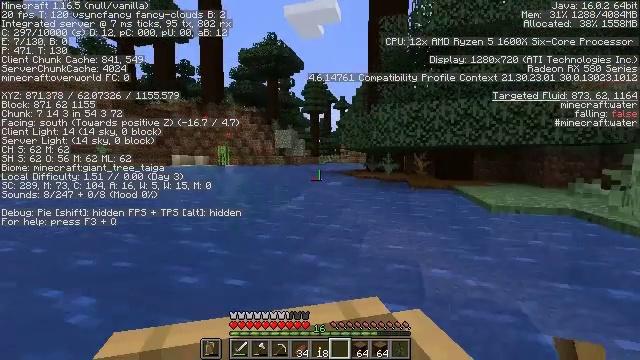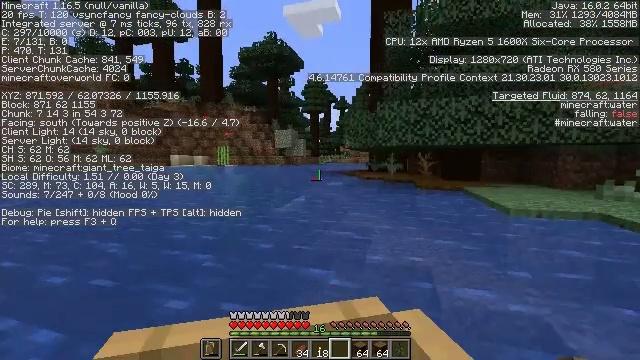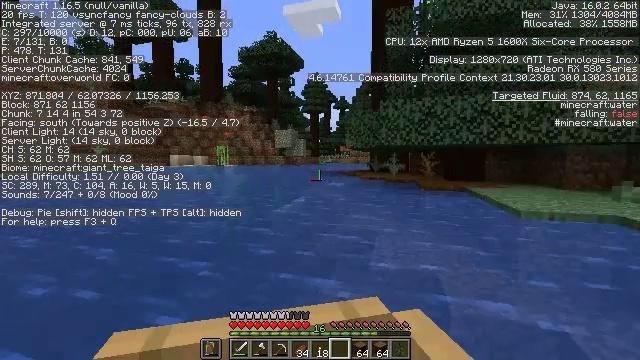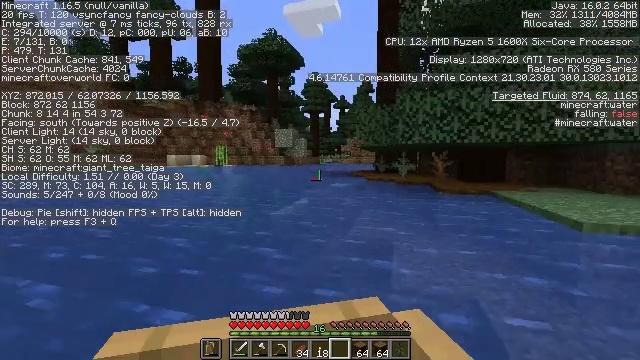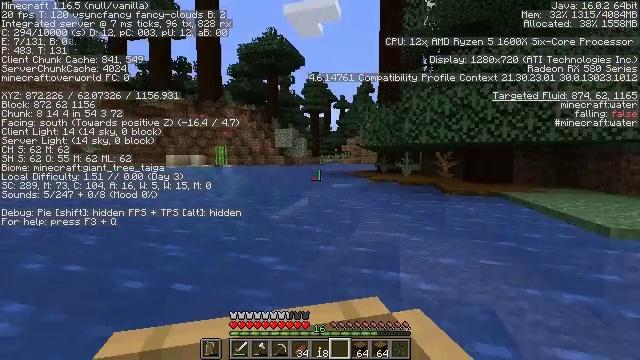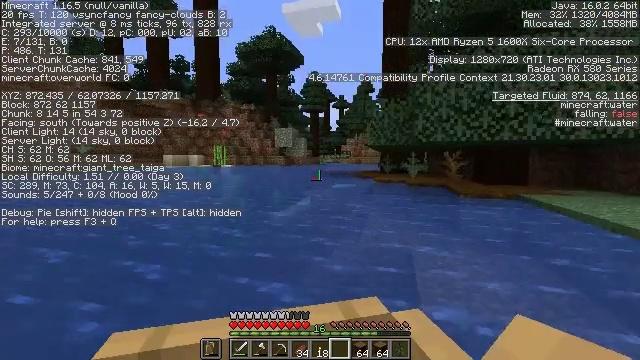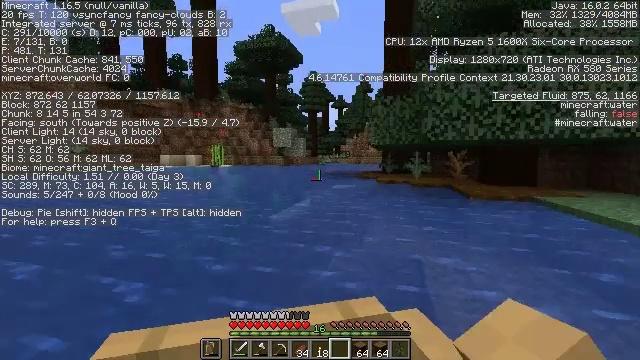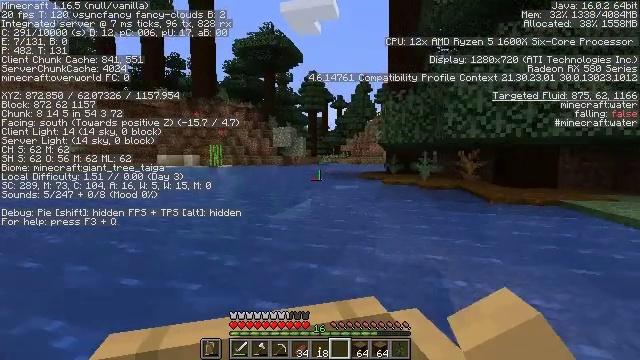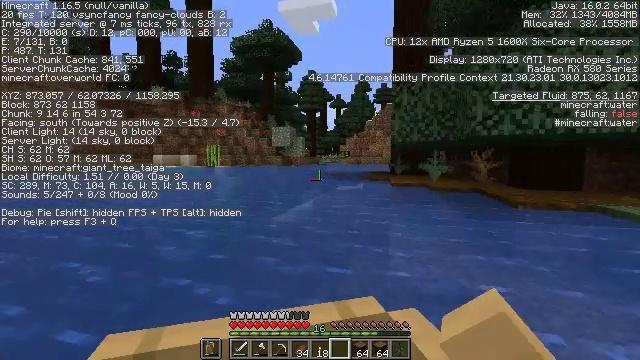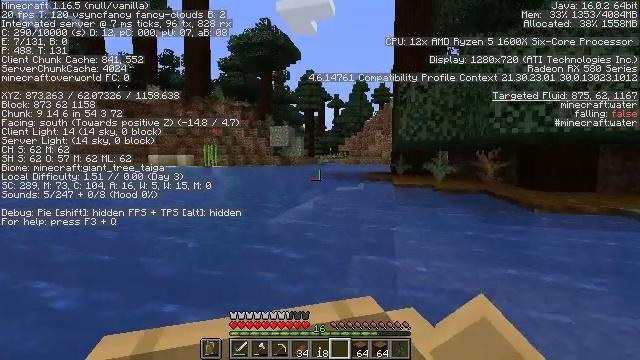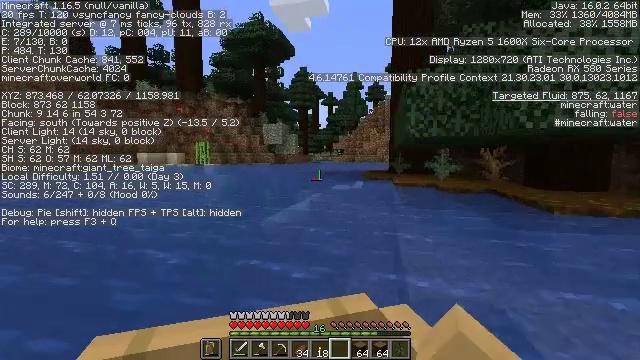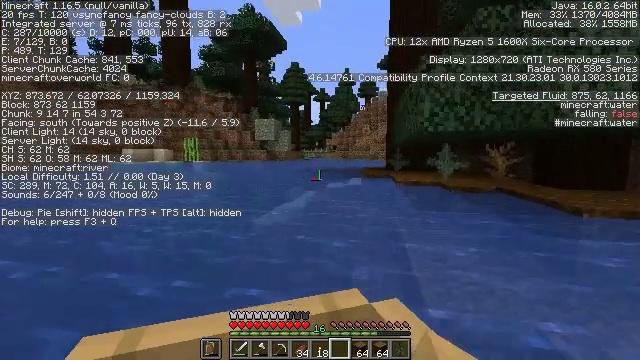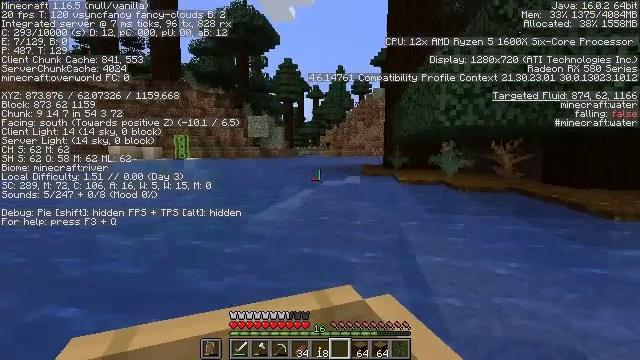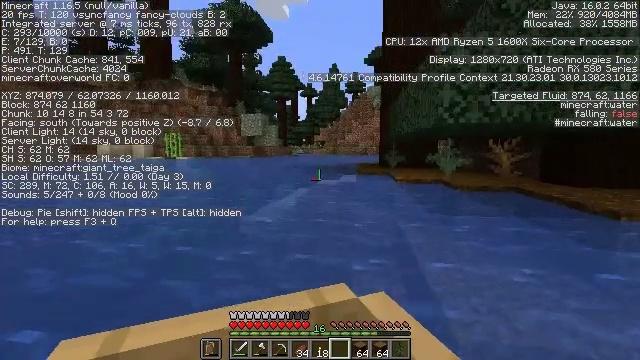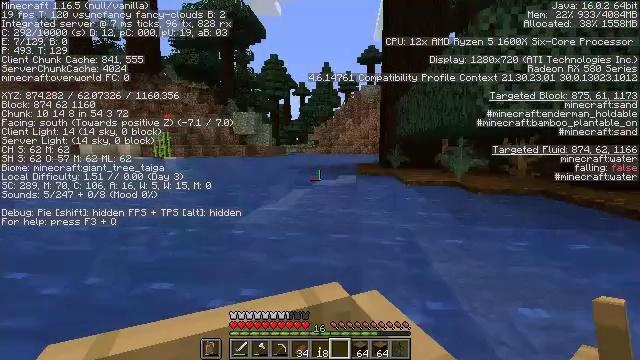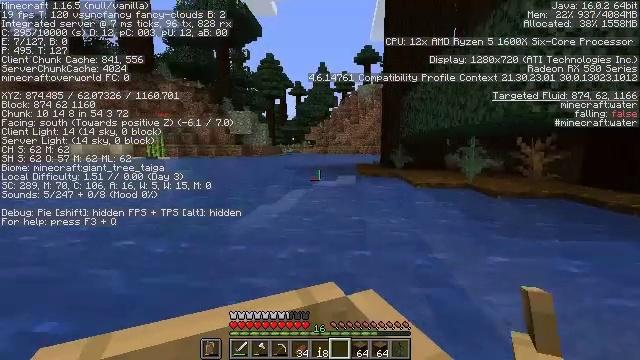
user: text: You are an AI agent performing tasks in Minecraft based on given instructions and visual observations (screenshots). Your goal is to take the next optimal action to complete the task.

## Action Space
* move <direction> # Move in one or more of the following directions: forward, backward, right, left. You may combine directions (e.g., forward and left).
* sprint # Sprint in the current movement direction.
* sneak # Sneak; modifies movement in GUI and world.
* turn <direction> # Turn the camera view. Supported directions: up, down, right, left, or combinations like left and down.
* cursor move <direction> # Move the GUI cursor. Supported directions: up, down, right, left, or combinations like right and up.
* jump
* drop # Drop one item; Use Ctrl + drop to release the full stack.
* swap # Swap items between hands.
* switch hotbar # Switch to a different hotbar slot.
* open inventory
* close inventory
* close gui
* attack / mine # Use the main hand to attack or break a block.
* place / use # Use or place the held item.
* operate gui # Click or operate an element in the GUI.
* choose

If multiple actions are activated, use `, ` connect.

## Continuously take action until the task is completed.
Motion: motion action
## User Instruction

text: Collect fern using your hands.
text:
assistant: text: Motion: move forward
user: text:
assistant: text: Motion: move forward
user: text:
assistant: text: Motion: move forward
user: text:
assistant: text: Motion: move forward
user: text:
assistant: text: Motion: move forward
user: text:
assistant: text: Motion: move forward
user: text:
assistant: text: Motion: move forward
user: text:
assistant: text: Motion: move forward
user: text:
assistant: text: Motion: move forward
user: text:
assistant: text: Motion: move forward, turn right
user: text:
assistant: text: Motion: move forward, turn right
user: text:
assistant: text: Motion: move forward, turn right
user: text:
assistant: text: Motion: move forward, turn right
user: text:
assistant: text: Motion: move forward, turn right
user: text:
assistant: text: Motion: move forward
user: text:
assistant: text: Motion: move forward
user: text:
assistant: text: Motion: move forward and move right
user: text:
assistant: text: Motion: move forward and move right
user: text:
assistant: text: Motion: move forward and move right
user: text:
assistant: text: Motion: move forward and move right
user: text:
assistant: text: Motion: move forward
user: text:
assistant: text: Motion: move forward
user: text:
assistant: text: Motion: move forward
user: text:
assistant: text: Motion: move forward
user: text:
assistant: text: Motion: move forward
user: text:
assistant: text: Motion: move forward
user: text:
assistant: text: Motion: move forward
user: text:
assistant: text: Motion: move forward
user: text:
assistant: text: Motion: move forward
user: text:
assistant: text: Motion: move forward